Question: This might be a simple question but using storyboard I can't seem to position my table, a message field and a button correctly. In the picture below, if it's positioned that way, only then do I get to see the text field and button at the bottom of the screen and the table view takes up the rest of the screen. If I drag the text field and button to the bottom and resize the table, the text field and button disappear and the table is cut off. Why is that? Is there a solution to this without doing it programmatically?

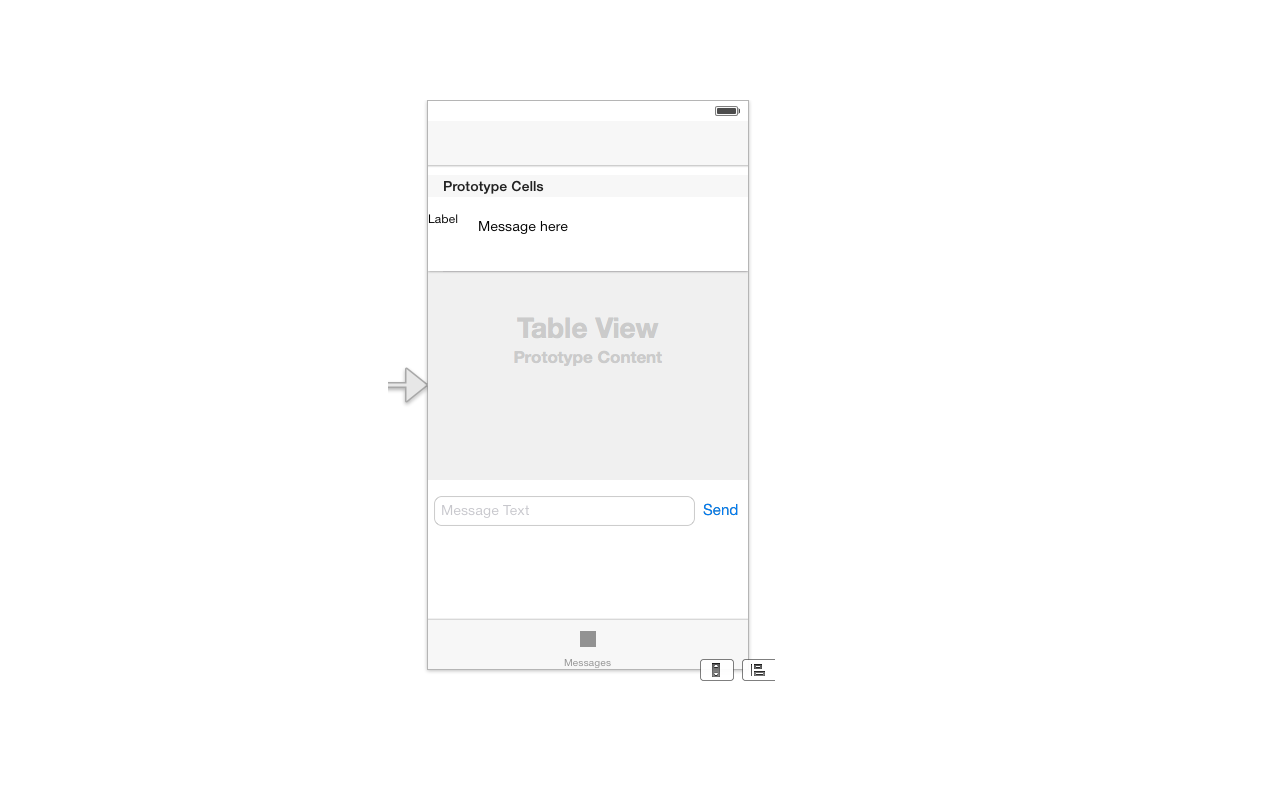
Answer: Easy solution is to remove all constraints then position them where you want them.
You'll find you get different effect when try to reposition items depending where you drag from for example double tap an item and nudge it with arrow keys or grab the middle to move it resizing via the corners.
But in my opinion it's easier remove all constraints from the view and then set them as you go.
Also you might want to consider using a container view for the table view and have a separate UItableViewController that way you can easily separate out that the tableview logic from the other ViewController. It will help stop things getting a little messy later on as project grows.